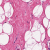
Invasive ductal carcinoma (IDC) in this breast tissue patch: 0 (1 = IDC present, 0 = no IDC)